Field crop: maize
Growth stage: 2
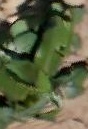
Species: maize